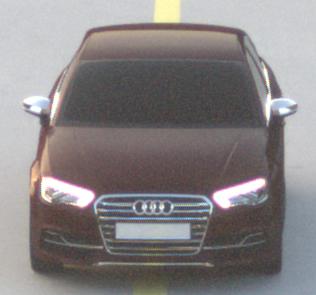
Make: Audi
Model: S3
Detailed model: 8V
Model produced from: 2013
Model produced until: 2020
Doors: 4
Color: red
Road condition: dry road
Daytime: sunrise or sunset
Contrast: low contrast